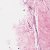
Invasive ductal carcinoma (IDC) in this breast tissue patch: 0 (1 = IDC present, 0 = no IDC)